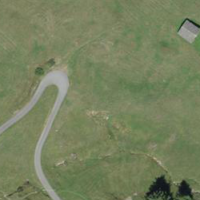
EUNIS habitat code: 24
Species observed at this site:
Caltha palustris
Geum rivale